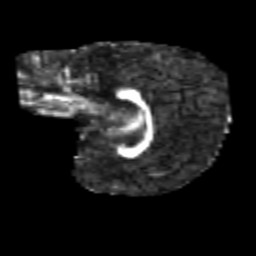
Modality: FA
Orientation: sagittal
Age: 7
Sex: male
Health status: healthy